Aerial crown-view tile of a tropical tree (Barro Colorado Island, Panama), acquired 20241216:
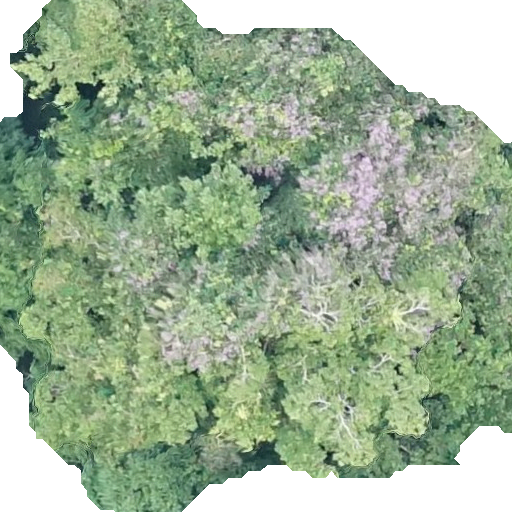
Species: Hura crepitans
GBIF accepted scientific name: Hura crepitans
Crown area: 361.14 m²